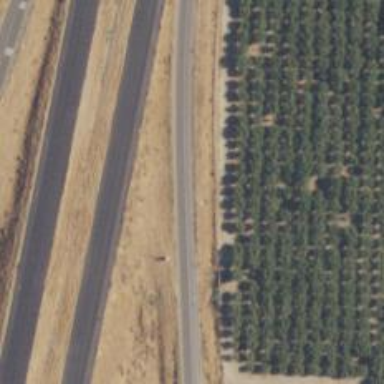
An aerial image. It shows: Trunk link road with asphalt surface.